Interaction volume radius: 5 \u00c5
Interaction volume height: 40 \u00c5
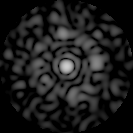
Disorder parameter: 0.8538